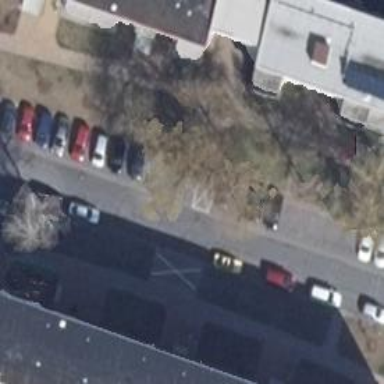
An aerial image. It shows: Parking area.